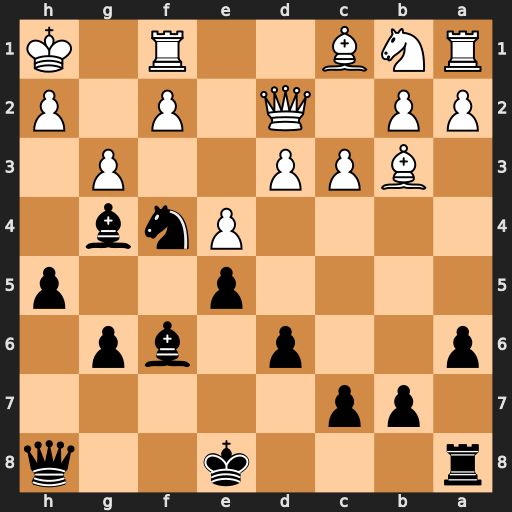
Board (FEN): r3k2q/1pp5/p2p1bp1/4p2p/4Pnb1/1BPP2P1/PP1Q1P1P/RNB2R1K
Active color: b
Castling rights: q
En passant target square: -
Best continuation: Bf3+ Kg1 Nh3#